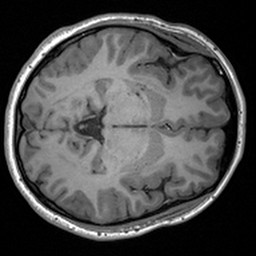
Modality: T1w
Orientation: axial
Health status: healthy
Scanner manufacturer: siemens
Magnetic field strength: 3 T
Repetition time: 1.9 s
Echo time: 0.00227 s